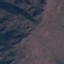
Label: HerbaceousVegetation